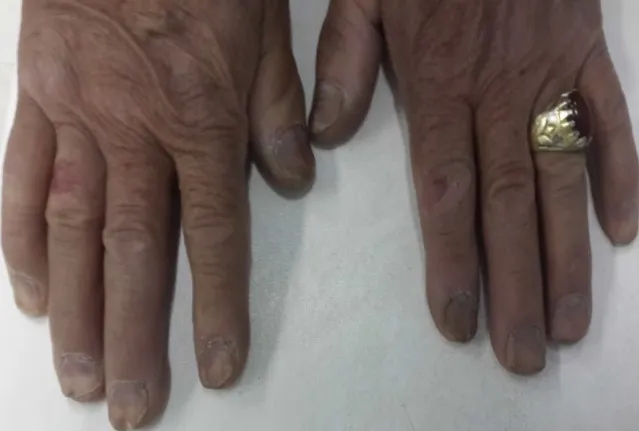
Onychodystrophy and atrophic nail change in patient with CCS.
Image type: medical_photograph (other_medical_photograph)